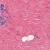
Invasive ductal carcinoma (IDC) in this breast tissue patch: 0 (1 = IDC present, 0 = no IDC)